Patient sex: F
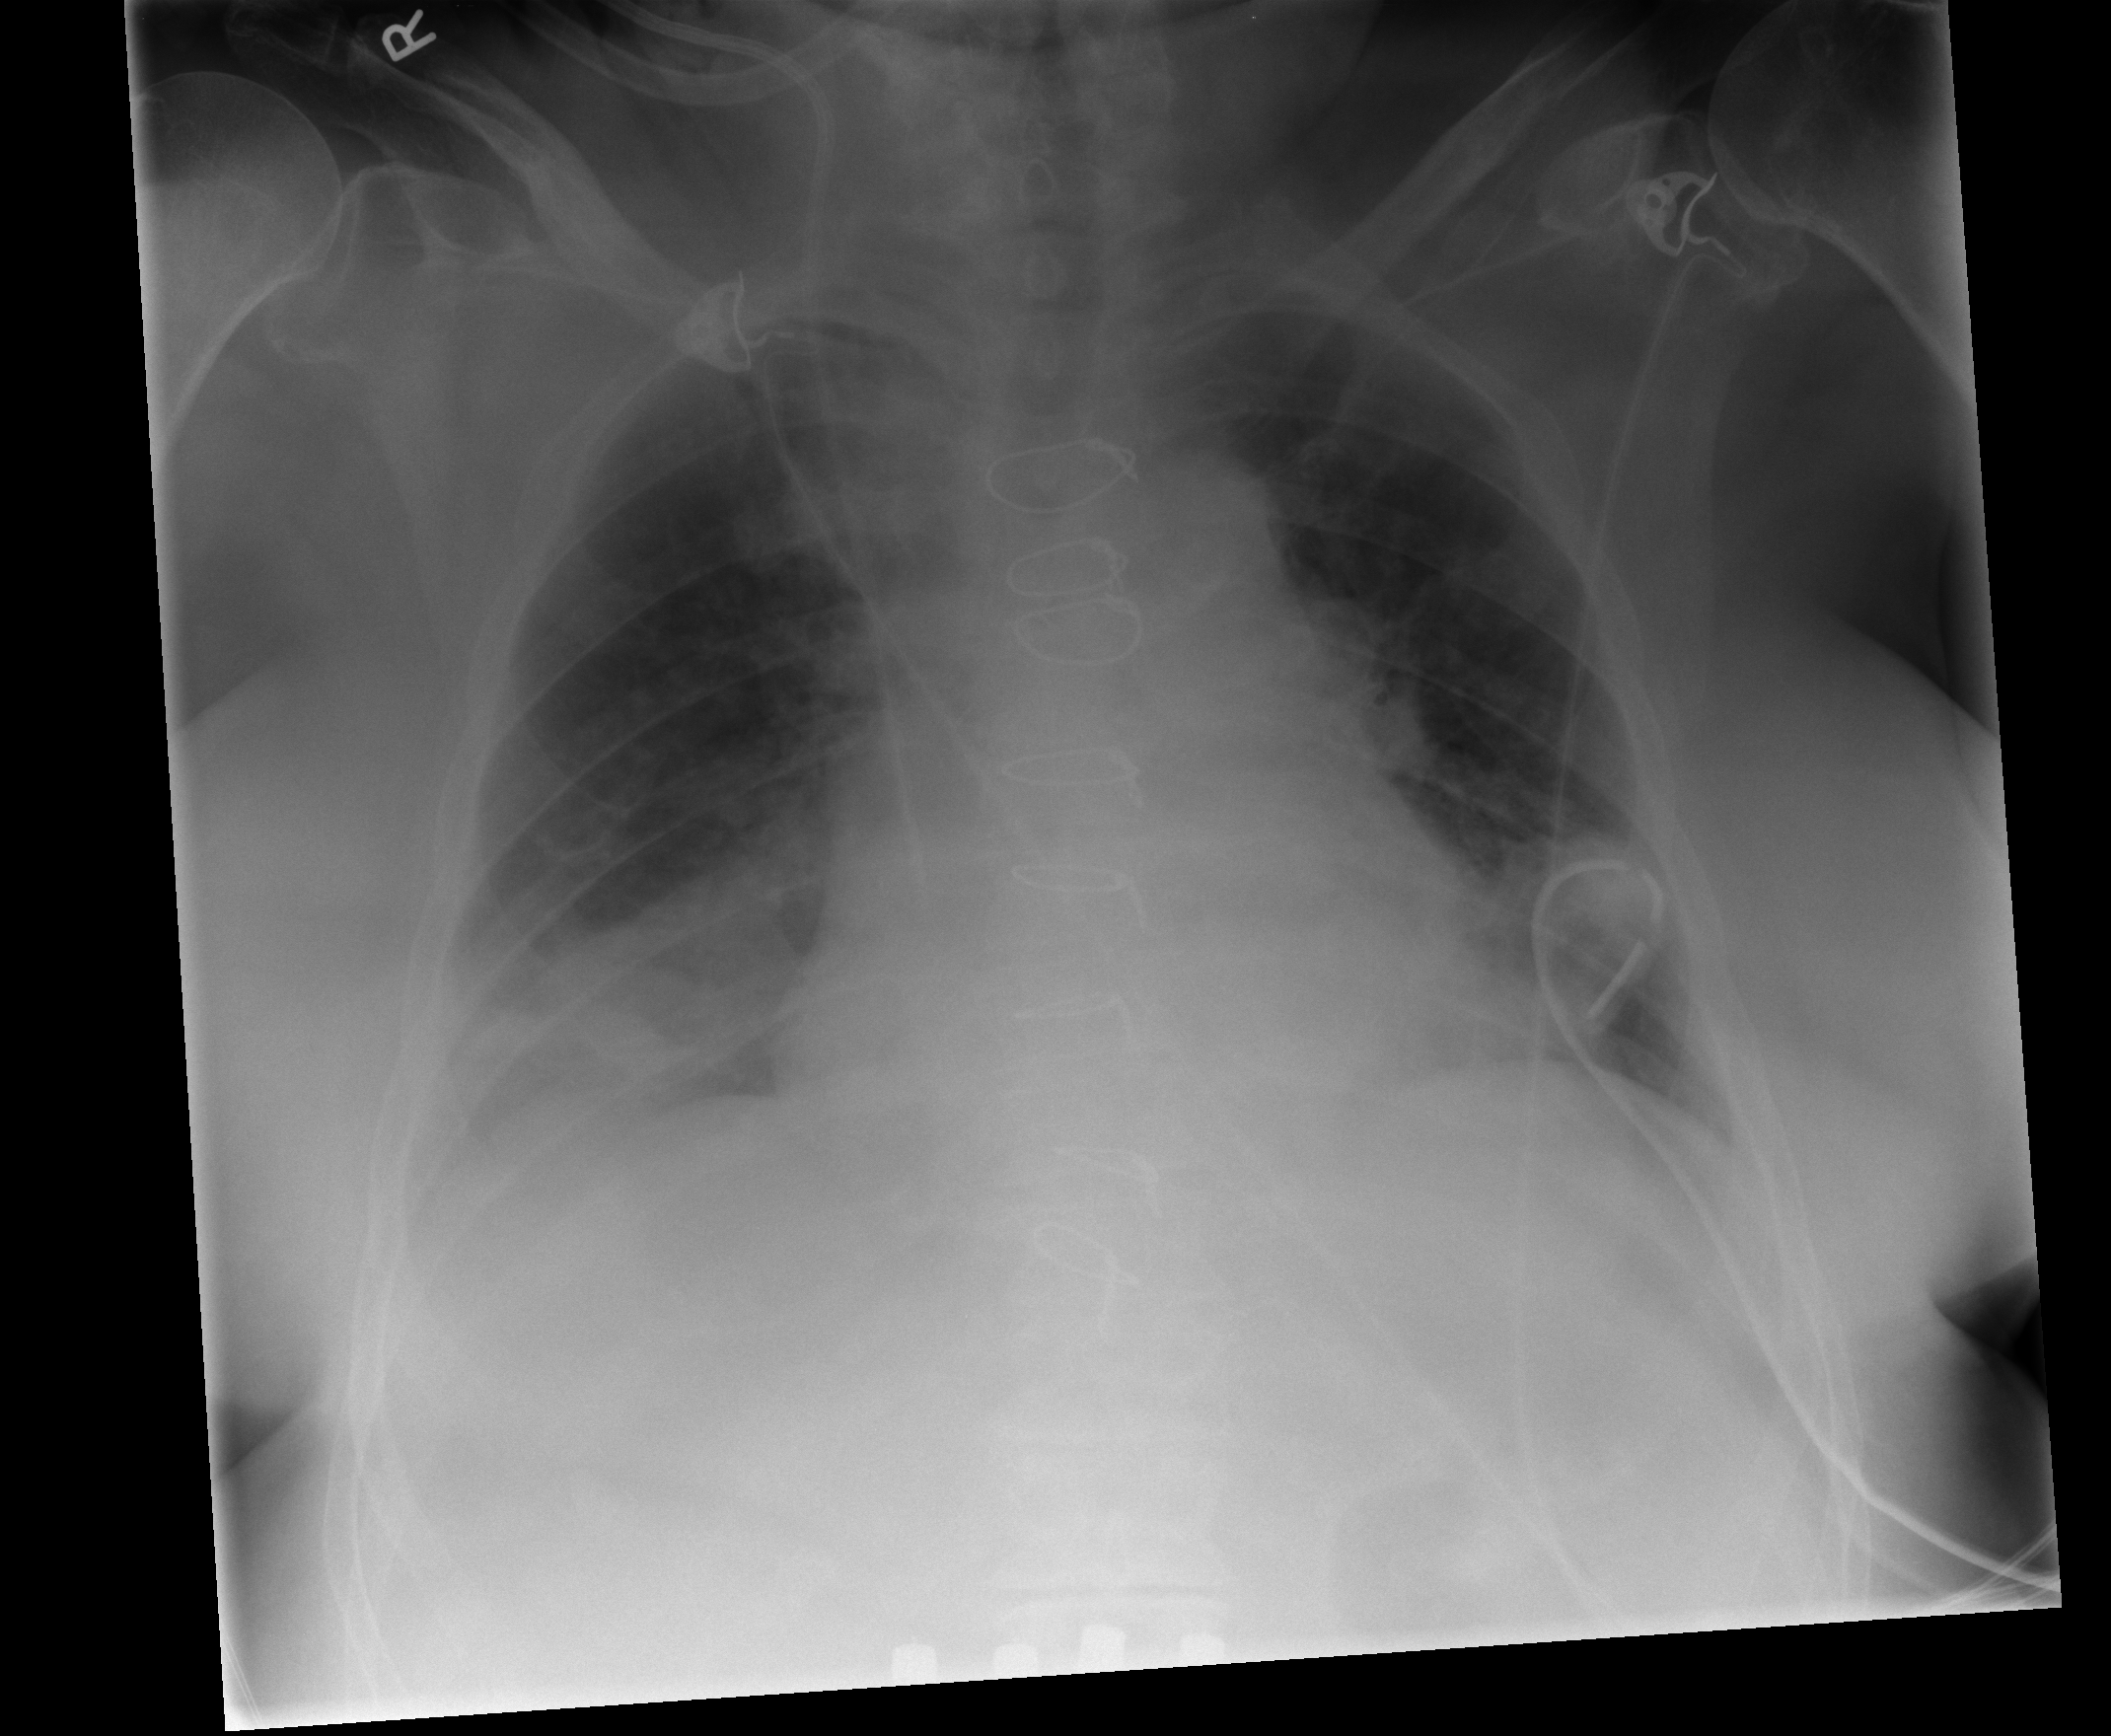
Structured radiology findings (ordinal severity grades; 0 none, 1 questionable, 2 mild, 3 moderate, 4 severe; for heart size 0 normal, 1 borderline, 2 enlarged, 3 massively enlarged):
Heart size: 2
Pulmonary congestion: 2
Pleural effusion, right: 2
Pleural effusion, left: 1
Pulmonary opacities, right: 2
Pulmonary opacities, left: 0
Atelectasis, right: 2
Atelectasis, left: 2